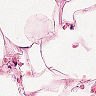
Metastatic tissue present: no